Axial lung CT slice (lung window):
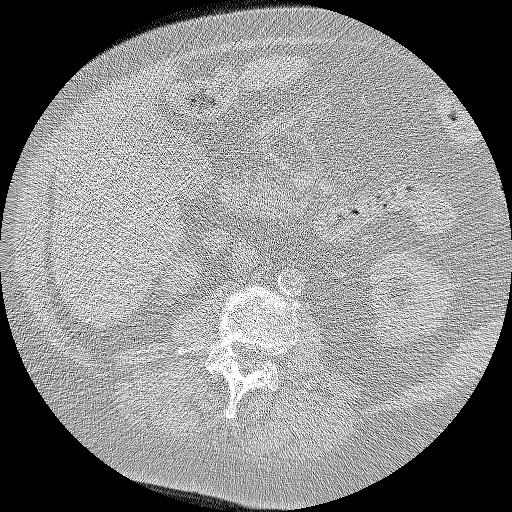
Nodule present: no